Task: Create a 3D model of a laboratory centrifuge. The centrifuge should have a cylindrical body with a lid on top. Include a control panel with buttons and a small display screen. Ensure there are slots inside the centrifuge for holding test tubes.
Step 25:
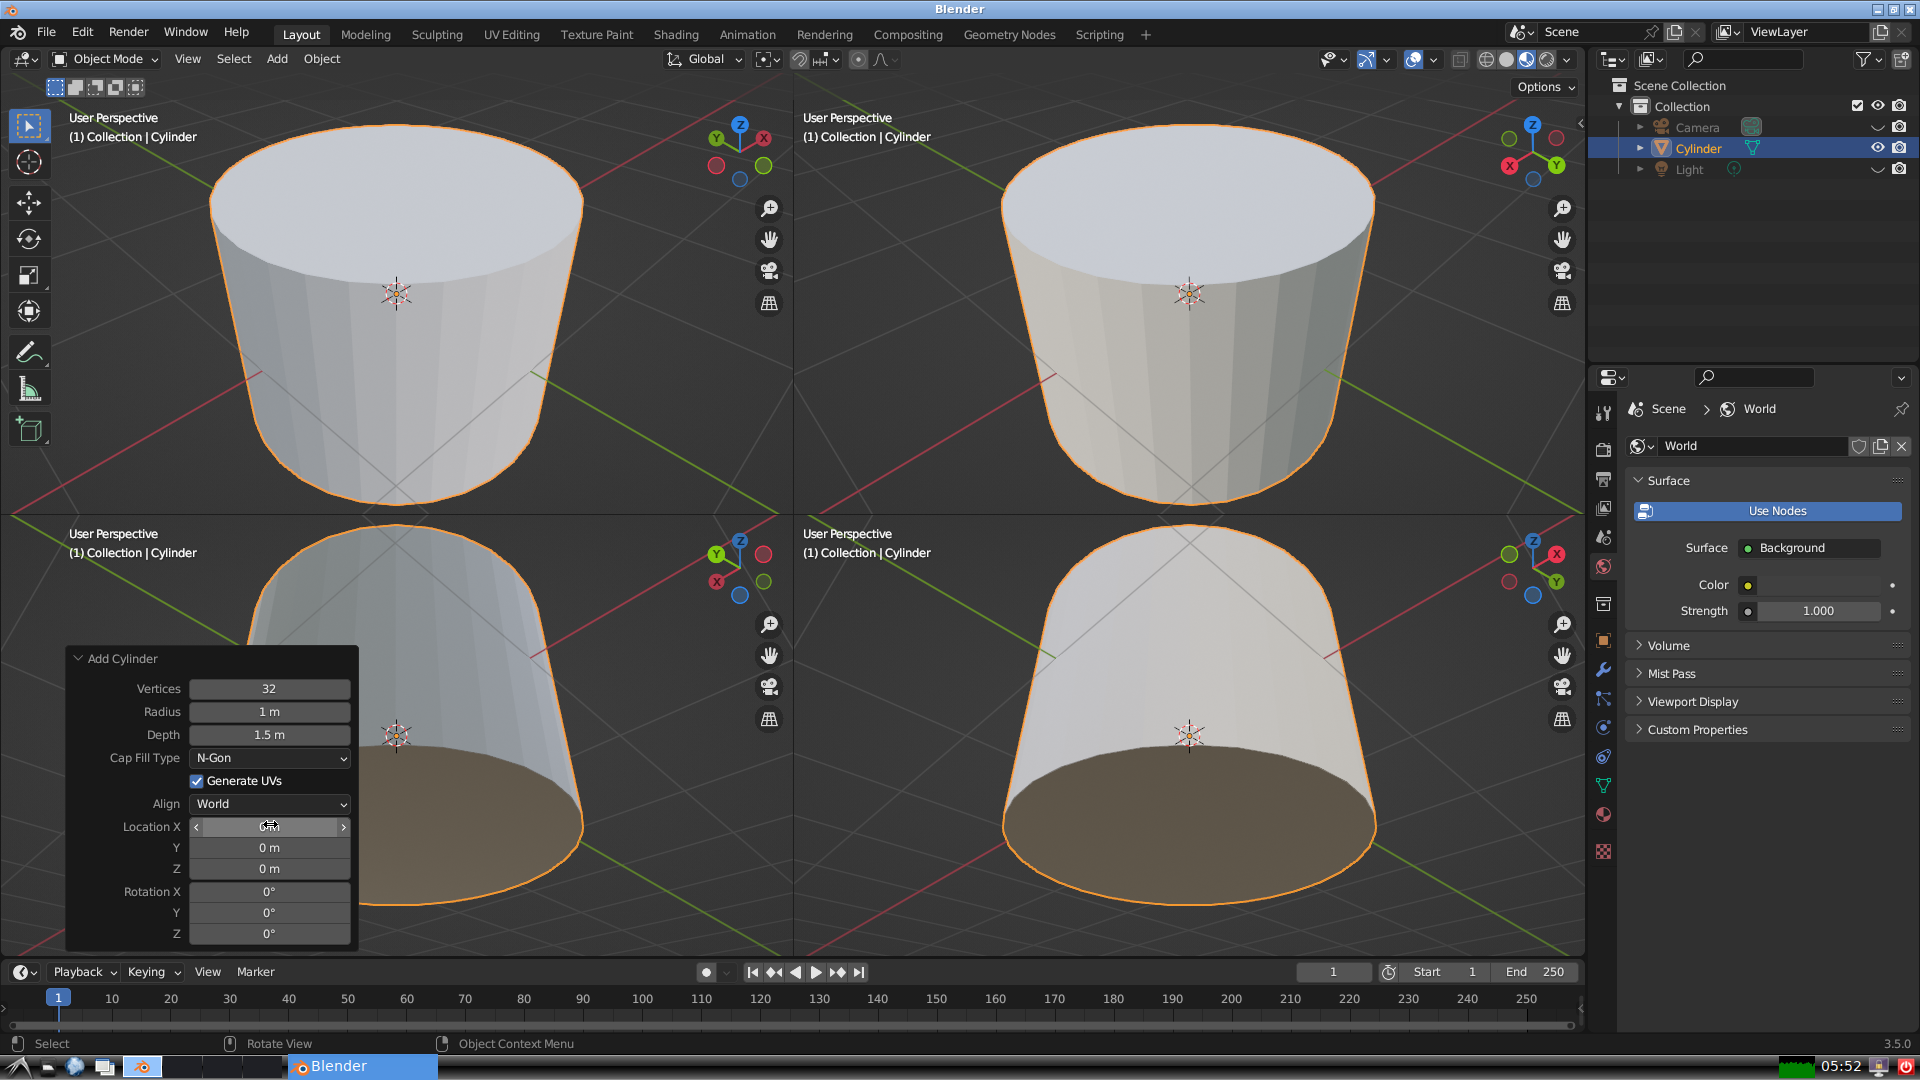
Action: click: no